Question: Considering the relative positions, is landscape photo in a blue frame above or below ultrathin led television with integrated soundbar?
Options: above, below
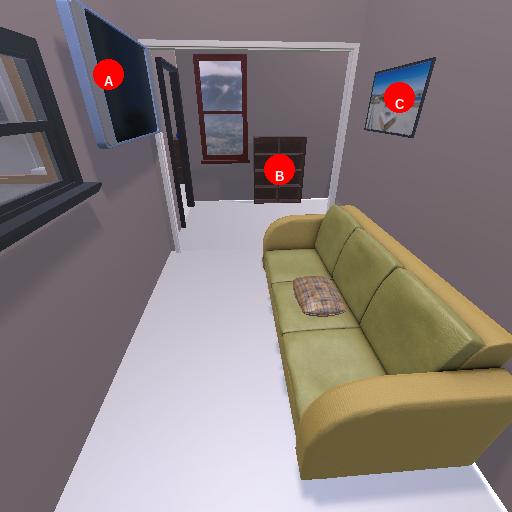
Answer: above